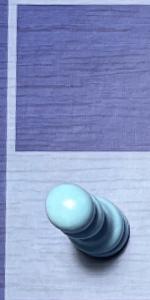
Label: Pawn_White